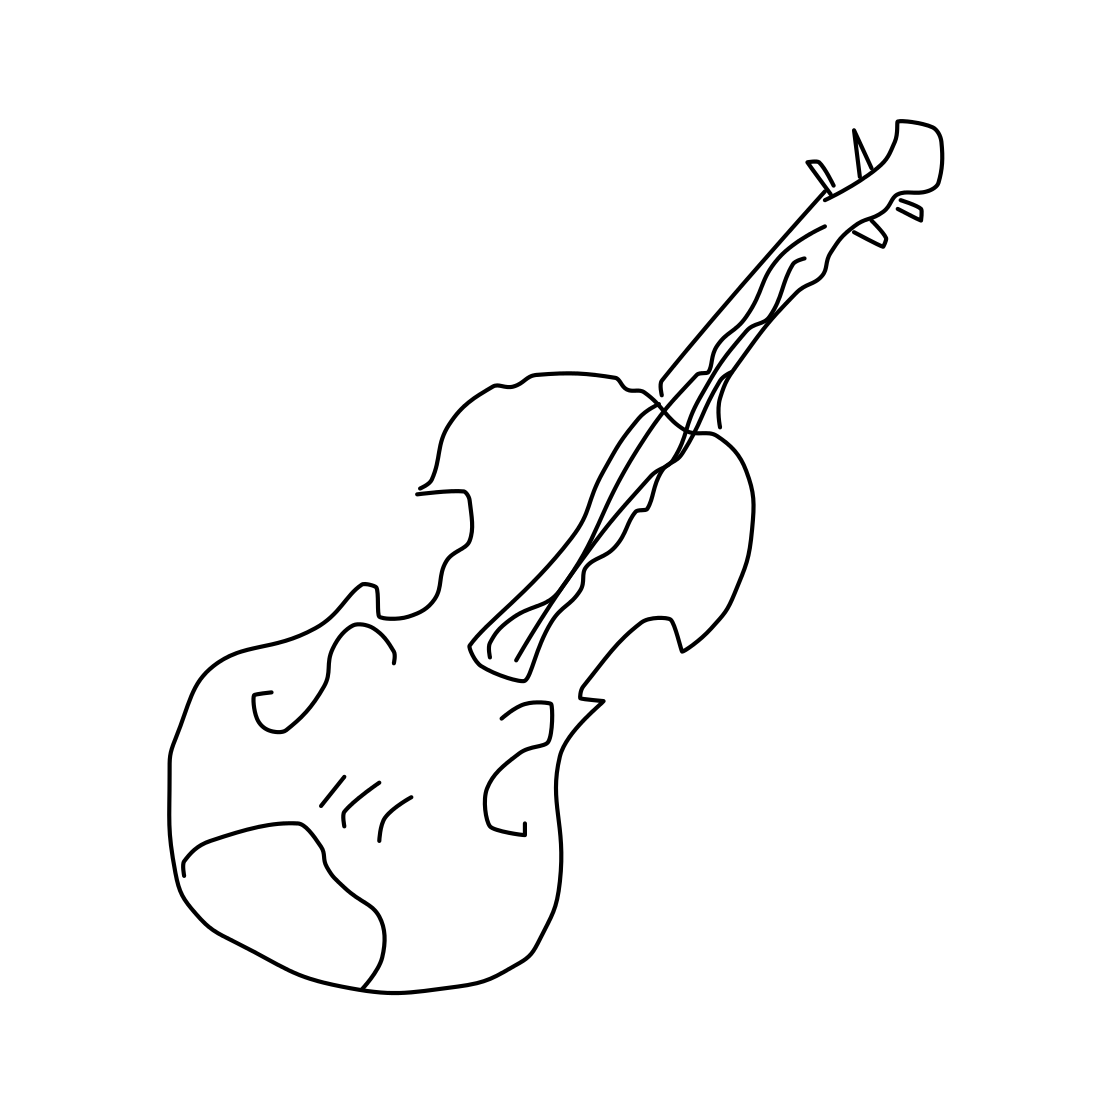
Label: violin